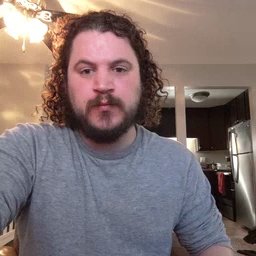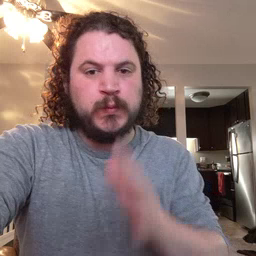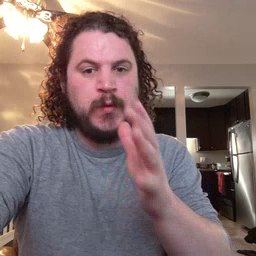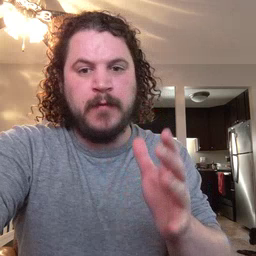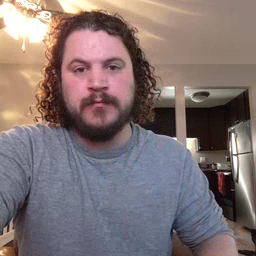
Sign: grandma